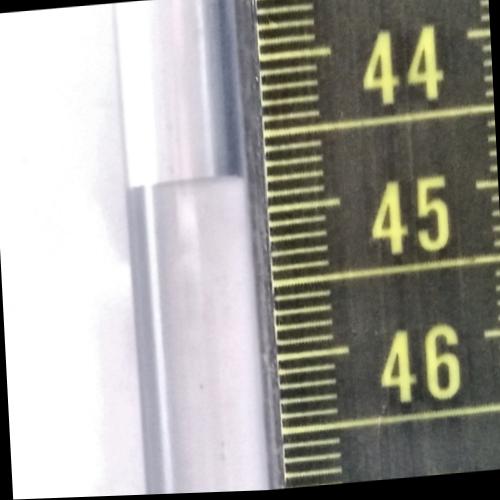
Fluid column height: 44.8 cm